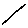
Label: line